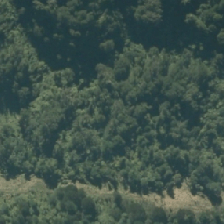
Land cover: indigenous_forest